Question: I have a scatter chart below. It has default step as 1%. But I want to set xAxis for every 0.5% step. How can I do that? Fiddler link:<URL>
'''
$(function () {
$('#container').highcharts({
xAxis: {
'labels': {
'format': '{value}%',
'step':0.5
}
},
series: [{
data: [29.9, 71.5, 106.4, 129.2,30]
}]
});
'''
});

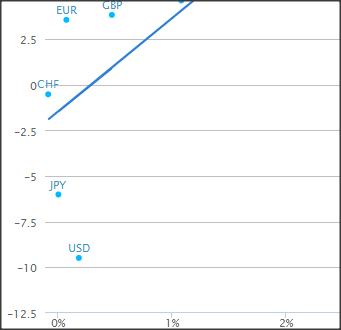
Answer: You can set 'tickInterval' as 0.5
<URL>